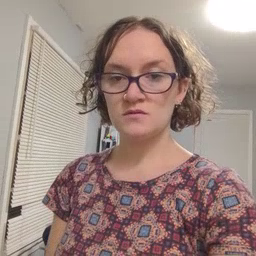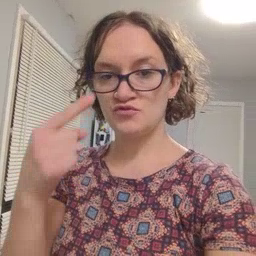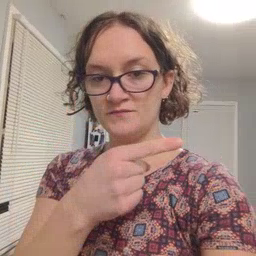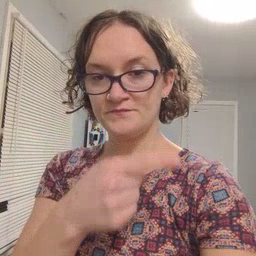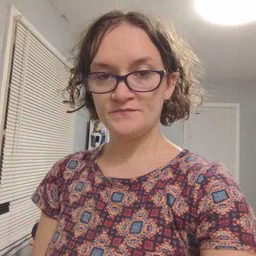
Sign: hesheit